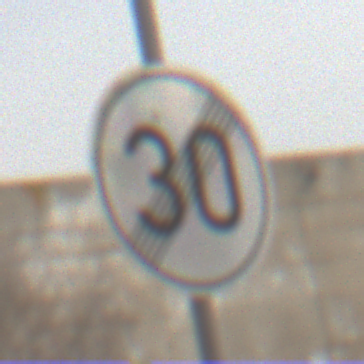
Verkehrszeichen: EndeGeschwindigkeit30
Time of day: MorningAfternoon
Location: Outdoor (Nature)
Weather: PartlyCloudy
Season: Winter
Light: Natural